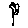
Label: flower